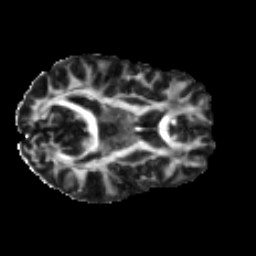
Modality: FA
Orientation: axial
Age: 26
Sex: male
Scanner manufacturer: ge
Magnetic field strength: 3 T
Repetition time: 7.8 s
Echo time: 0.0608 s